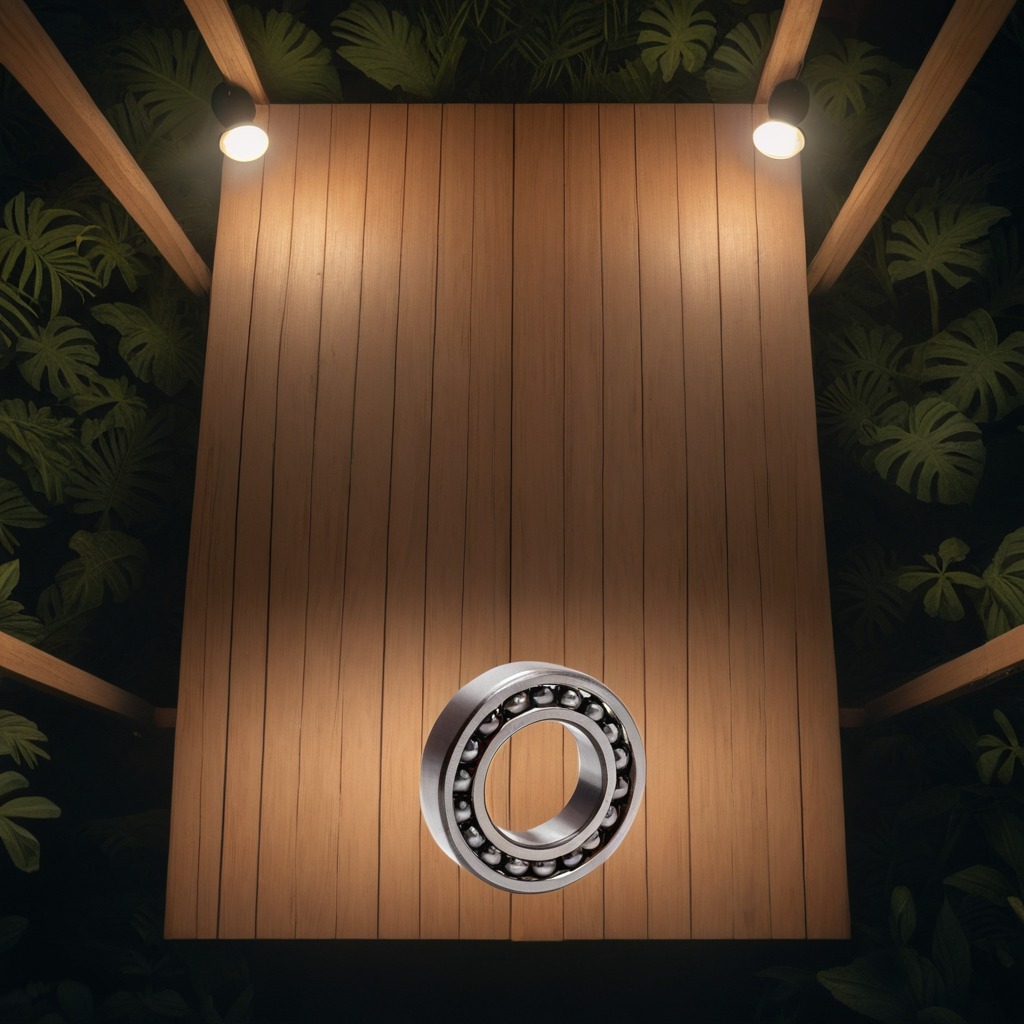
A metal ball bearing is lying on a wooden table.